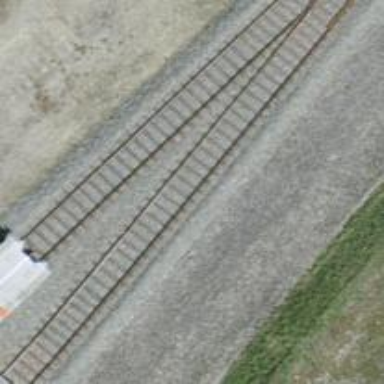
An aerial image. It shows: Railway yard in service.